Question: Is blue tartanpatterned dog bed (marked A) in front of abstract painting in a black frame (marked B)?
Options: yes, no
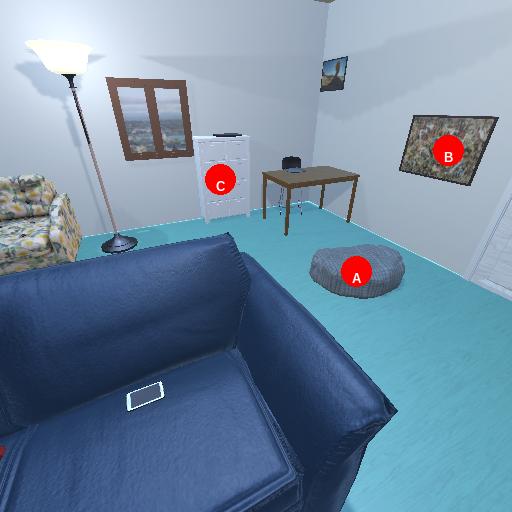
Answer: yes